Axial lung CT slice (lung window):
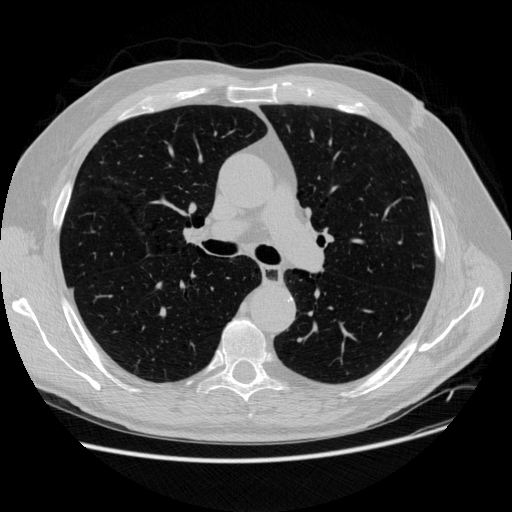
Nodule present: no